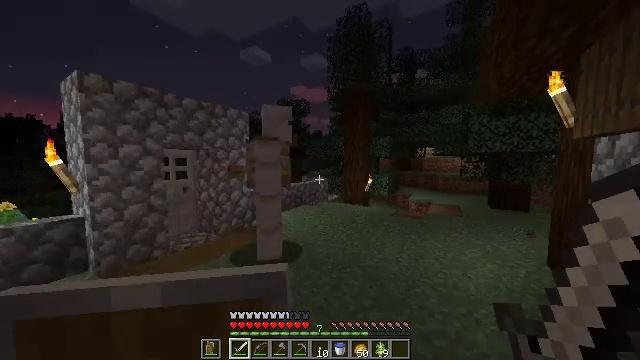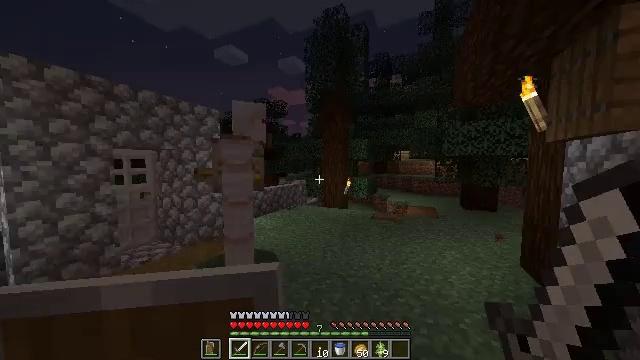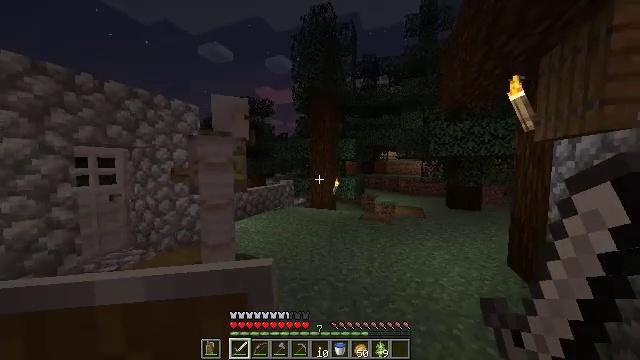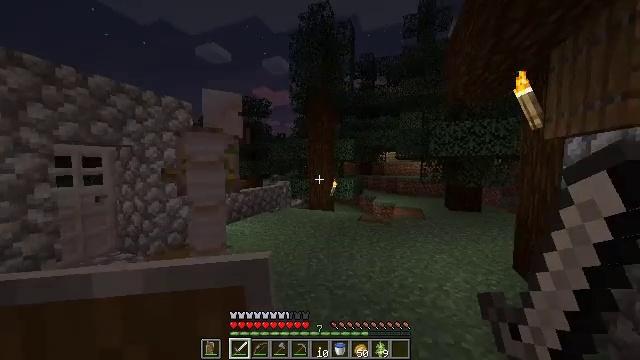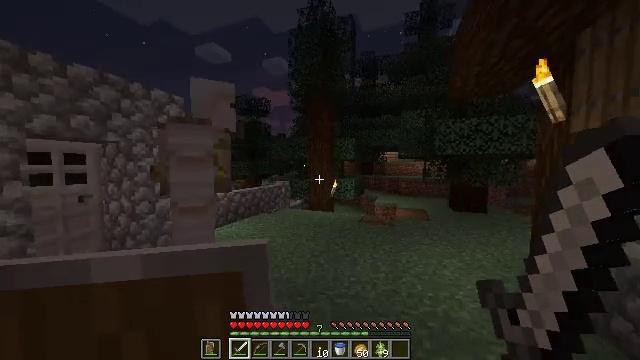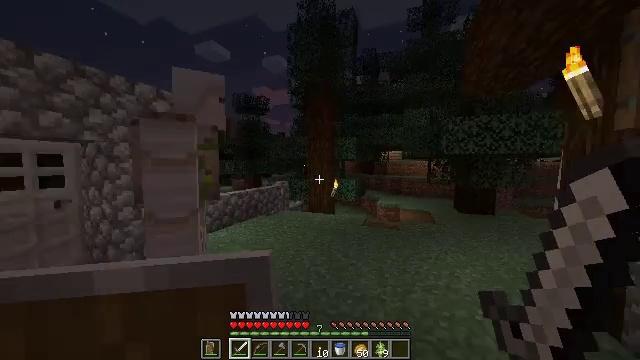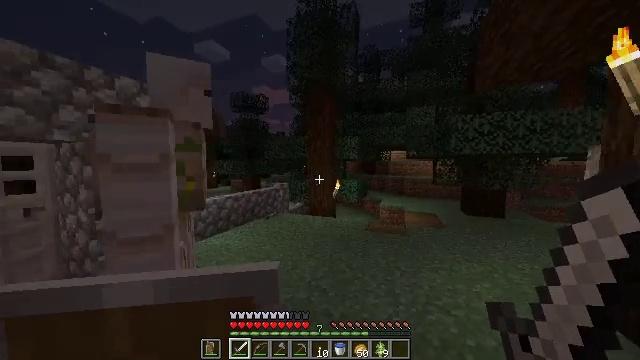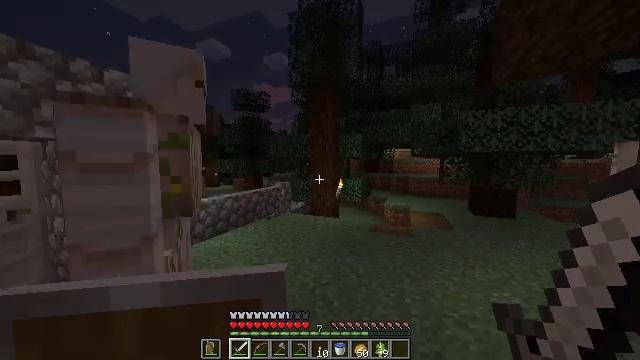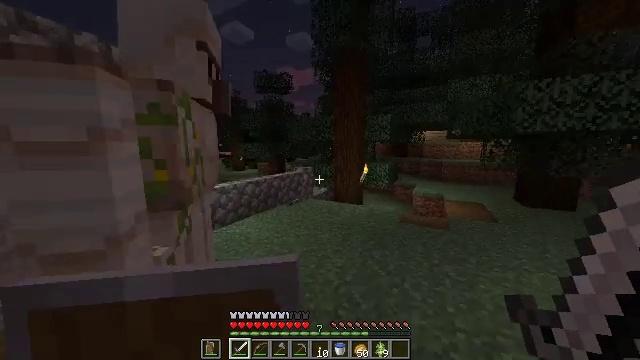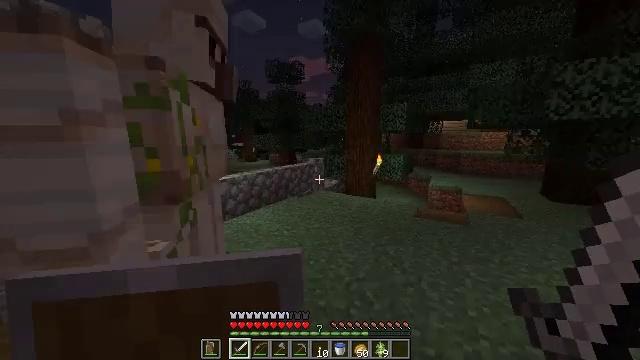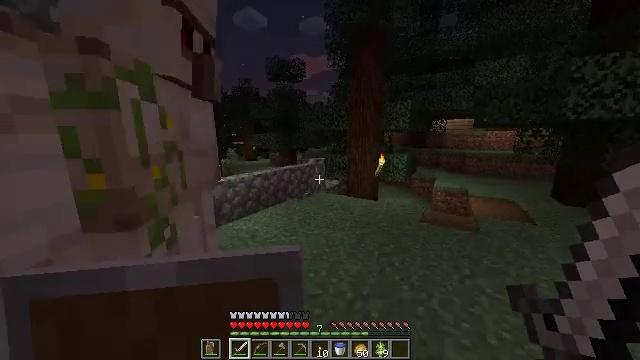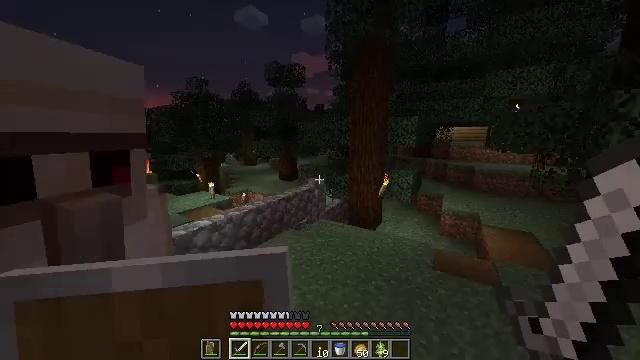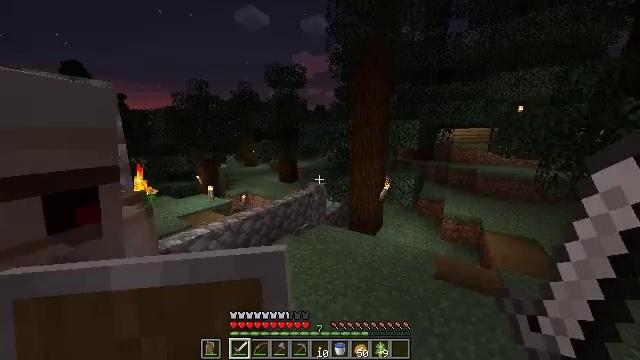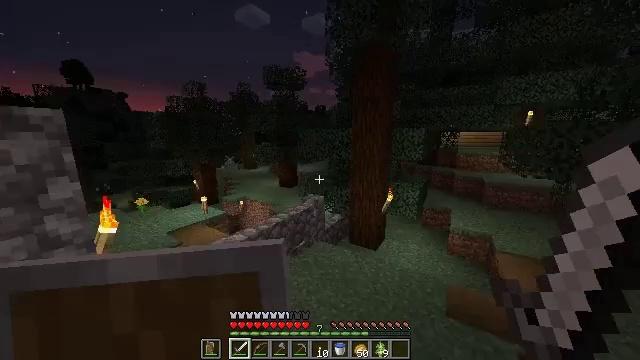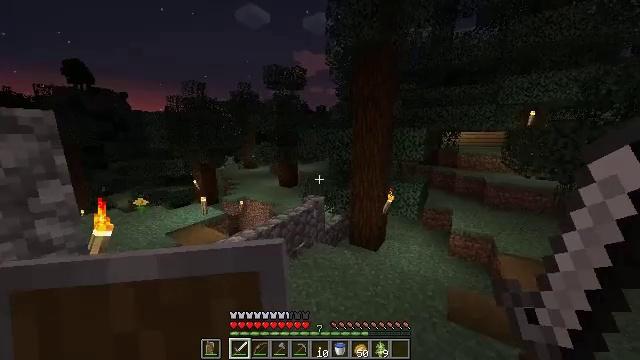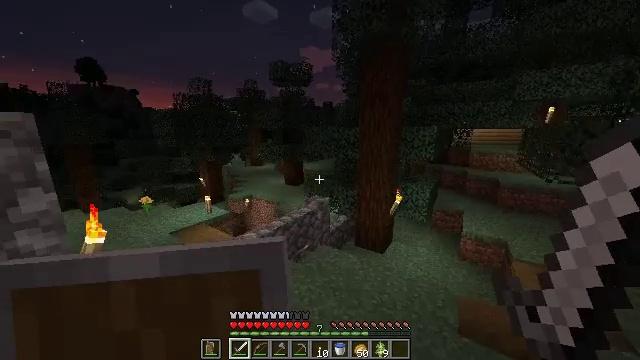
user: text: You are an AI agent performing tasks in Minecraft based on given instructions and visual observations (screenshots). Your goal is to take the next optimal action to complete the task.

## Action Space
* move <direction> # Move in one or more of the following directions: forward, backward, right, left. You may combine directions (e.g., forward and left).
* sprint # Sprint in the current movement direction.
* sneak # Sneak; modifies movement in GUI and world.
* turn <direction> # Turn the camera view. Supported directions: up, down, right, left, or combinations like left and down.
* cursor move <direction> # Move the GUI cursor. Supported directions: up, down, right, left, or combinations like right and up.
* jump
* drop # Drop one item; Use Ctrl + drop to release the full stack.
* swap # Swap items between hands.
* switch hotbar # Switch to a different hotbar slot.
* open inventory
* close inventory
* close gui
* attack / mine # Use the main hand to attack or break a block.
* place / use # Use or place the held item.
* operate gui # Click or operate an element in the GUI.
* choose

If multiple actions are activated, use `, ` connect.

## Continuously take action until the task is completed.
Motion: motion action
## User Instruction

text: Retrieve the blue bed from the ground.
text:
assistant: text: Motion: move forward, turn right
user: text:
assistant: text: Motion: move forward, turn right
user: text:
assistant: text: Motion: move forward
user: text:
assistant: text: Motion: move forward
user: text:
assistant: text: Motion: move forward
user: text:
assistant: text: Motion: move forward
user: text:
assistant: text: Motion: move forward
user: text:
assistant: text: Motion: move forward, turn left and down
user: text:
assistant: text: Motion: move forward, turn left and down
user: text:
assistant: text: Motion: move forward, jump
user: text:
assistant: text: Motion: move forward, jump
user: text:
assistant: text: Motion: move forward and move right
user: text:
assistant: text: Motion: move forward and move right
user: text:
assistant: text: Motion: move forward and move right
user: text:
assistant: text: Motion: move forward and move right, turn left
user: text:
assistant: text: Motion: move forward and move right, turn left and down
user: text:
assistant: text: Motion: move forward and move right, turn left and down
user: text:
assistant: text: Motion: move forward and move right, turn left and down
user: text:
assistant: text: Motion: move forward
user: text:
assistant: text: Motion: move forward, turn left
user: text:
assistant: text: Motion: move forward, turn left
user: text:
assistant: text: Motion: move forward, turn left
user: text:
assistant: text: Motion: move forward, turn left
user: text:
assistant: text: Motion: move forward
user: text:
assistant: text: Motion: move forward, turn left
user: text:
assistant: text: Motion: move forward, turn left and down
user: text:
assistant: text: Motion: move forward, turn left and down, jump
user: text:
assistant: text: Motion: move forward, turn left, jump
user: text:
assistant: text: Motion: move forward, turn left and down, jump
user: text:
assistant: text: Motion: move forward, jump